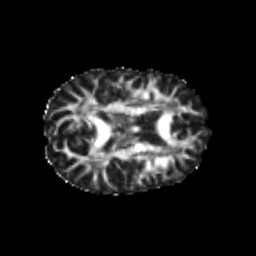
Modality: FA
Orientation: axial
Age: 20
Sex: female
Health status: healthy
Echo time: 0.074 s